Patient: sex M, age 71
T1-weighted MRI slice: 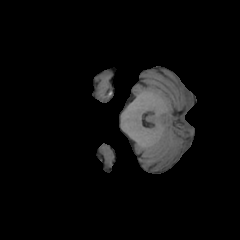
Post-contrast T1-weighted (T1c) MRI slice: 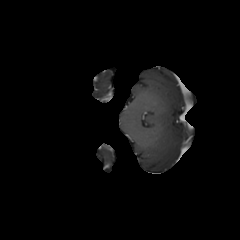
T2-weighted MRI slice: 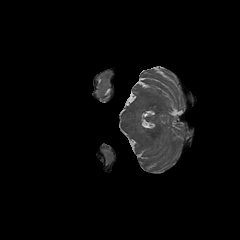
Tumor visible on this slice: no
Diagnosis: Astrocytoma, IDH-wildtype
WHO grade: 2